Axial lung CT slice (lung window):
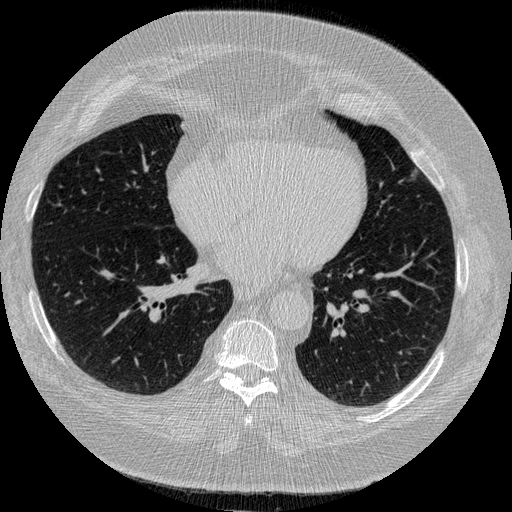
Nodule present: no